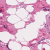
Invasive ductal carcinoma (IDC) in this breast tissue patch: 0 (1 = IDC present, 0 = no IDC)